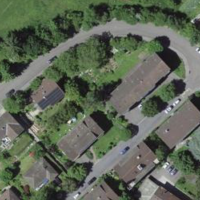
EUNIS habitat code: 55
Species observed at this site:
Lysimachia vulgaris